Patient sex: F
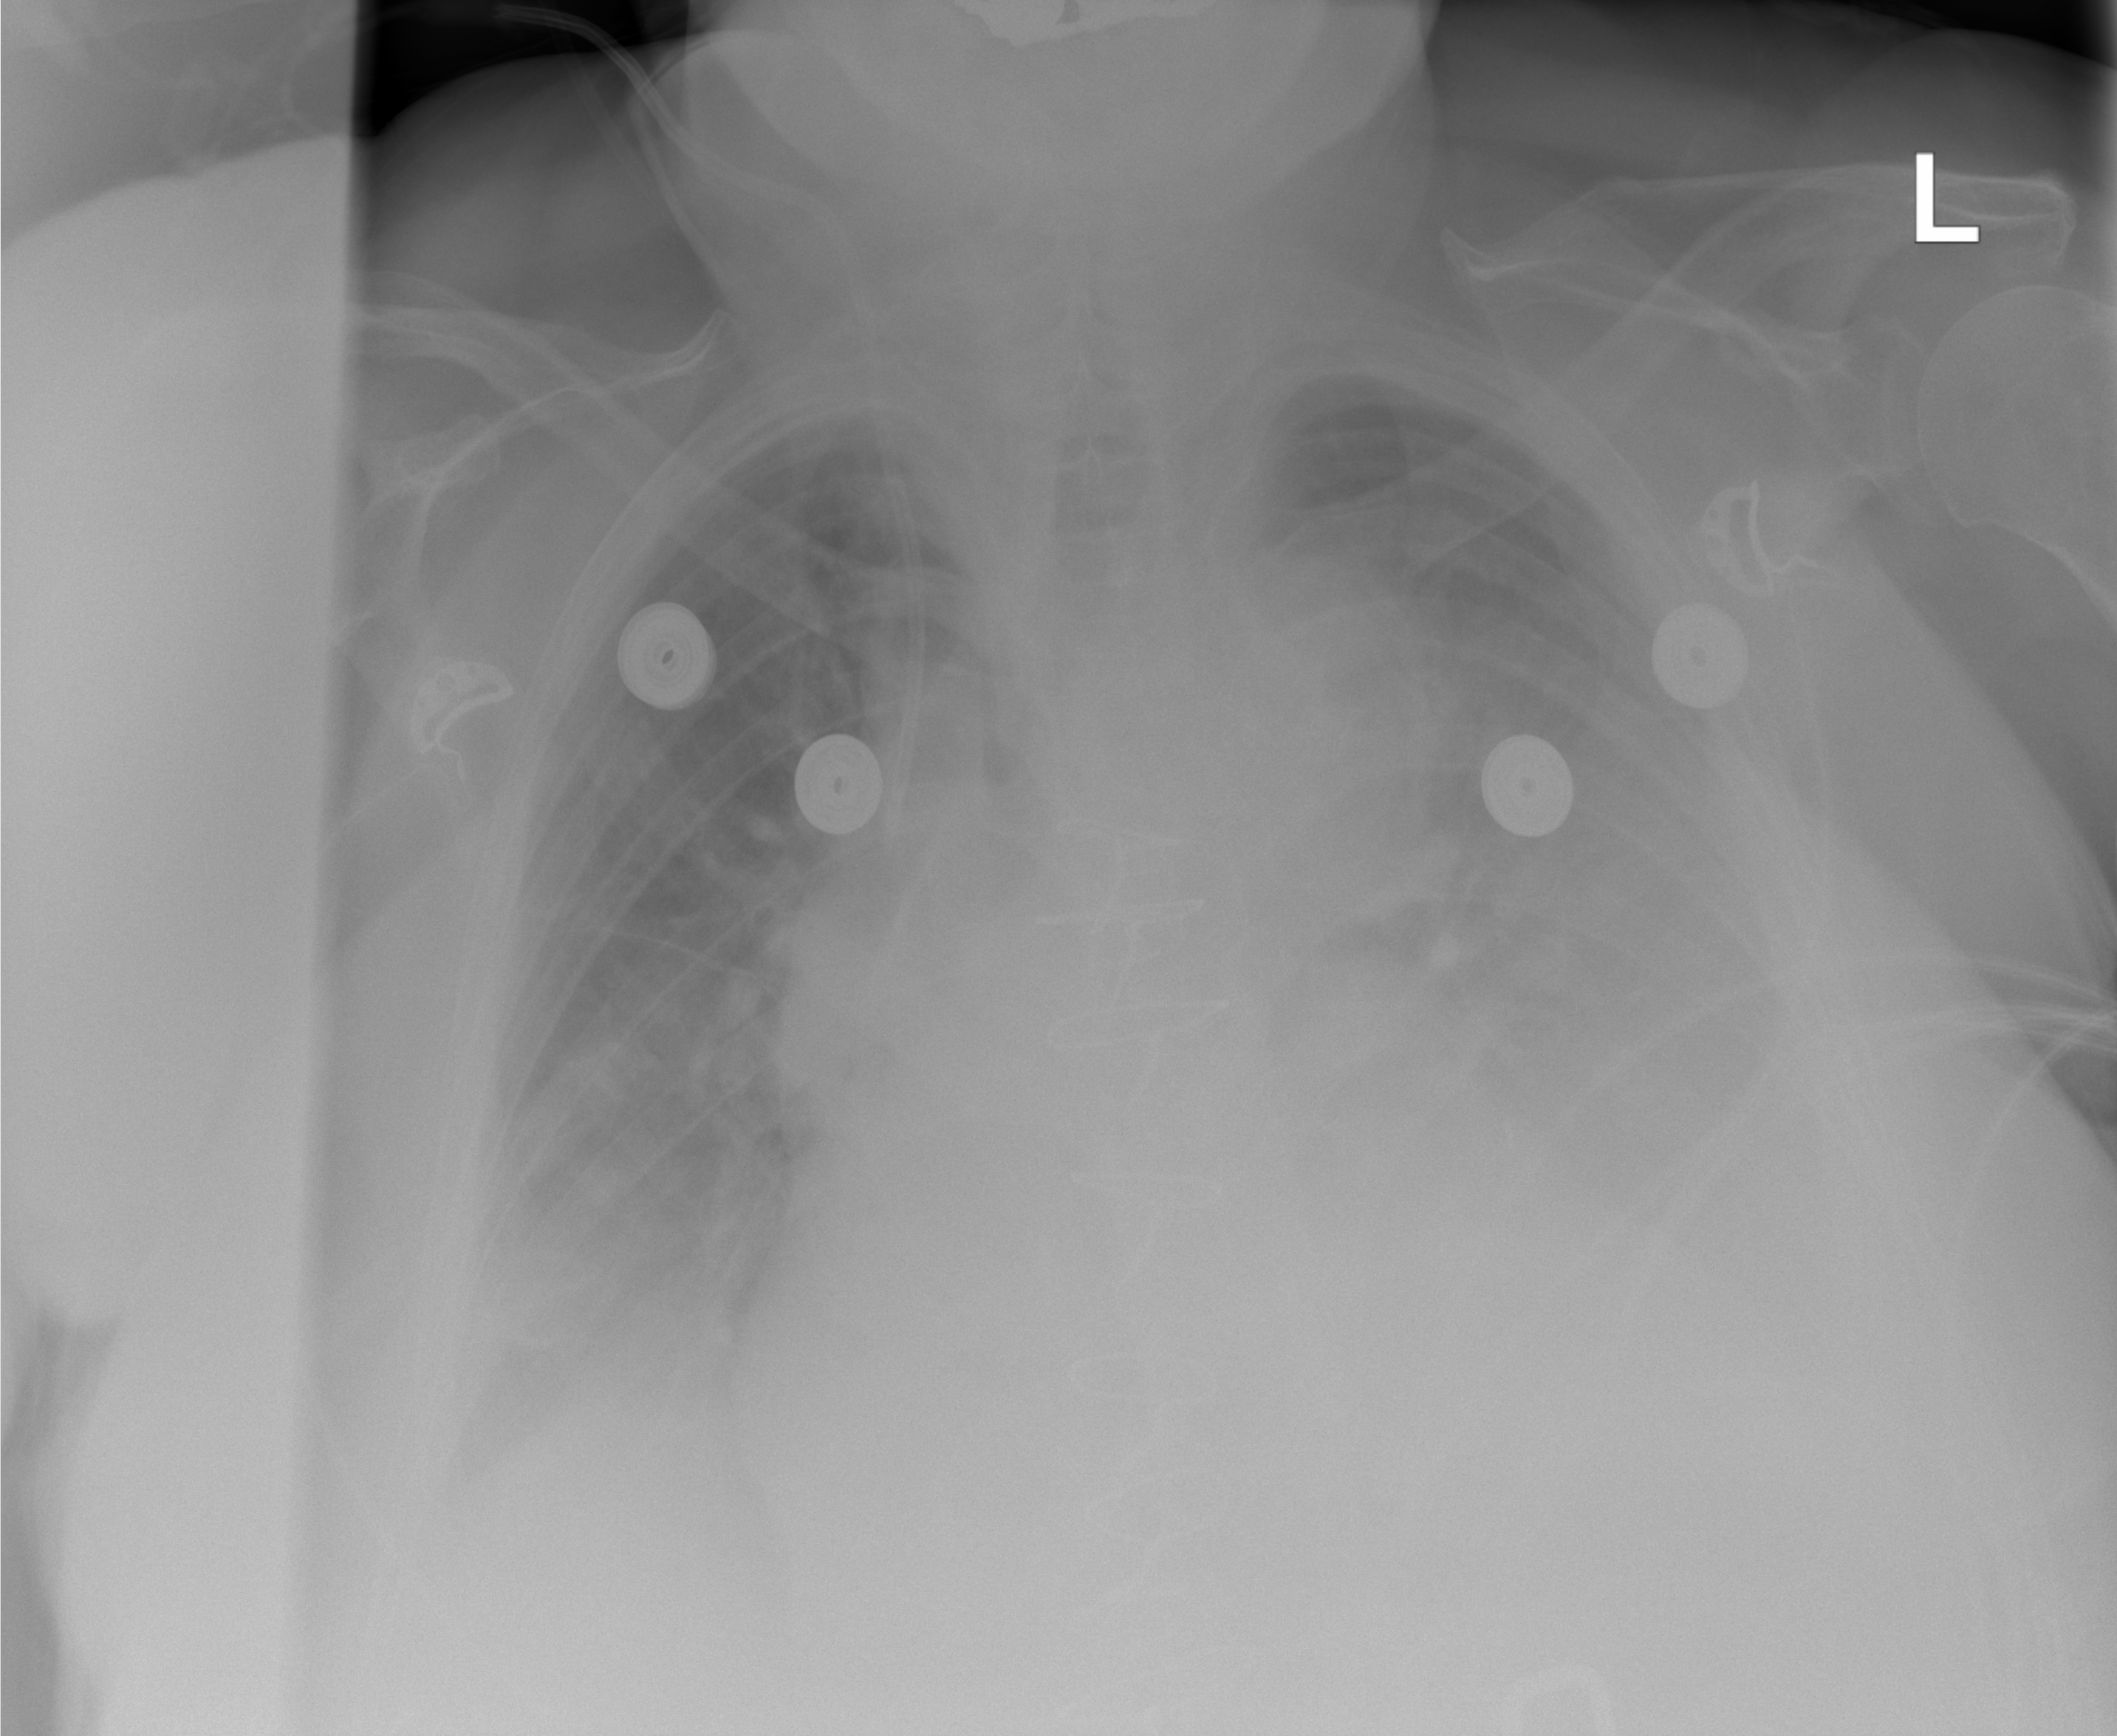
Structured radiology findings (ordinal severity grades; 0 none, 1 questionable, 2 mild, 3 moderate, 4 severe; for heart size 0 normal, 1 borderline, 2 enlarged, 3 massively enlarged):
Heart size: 2
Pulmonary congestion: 2
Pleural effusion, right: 2
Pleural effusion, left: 3
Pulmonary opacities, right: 1
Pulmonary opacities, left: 1
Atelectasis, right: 1
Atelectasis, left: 2